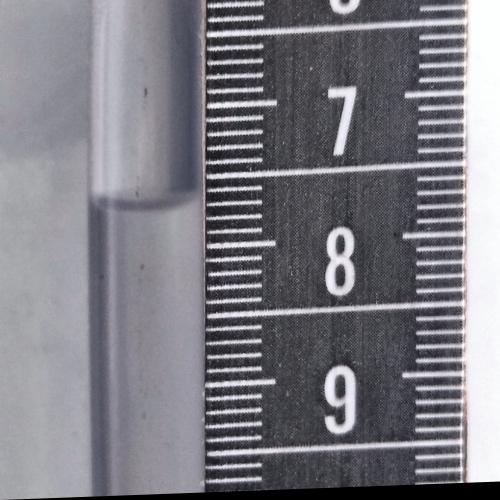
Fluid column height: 7.7 cm